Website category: camera
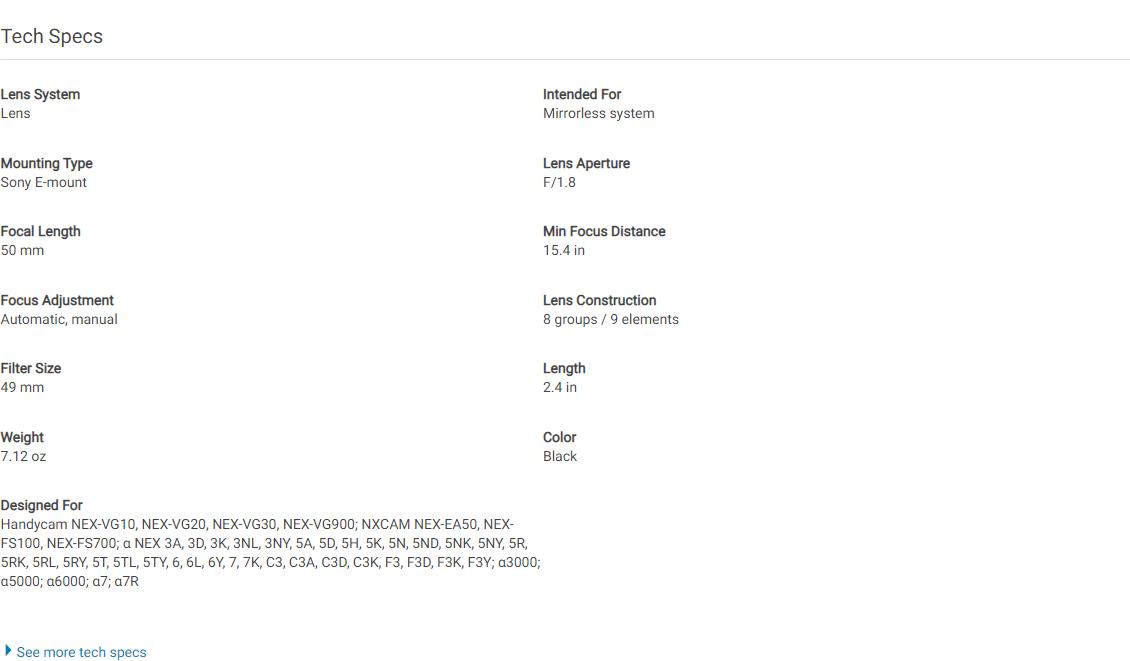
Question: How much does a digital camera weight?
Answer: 7.12 oz

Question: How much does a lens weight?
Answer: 7.12 oz

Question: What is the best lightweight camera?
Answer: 7.12 oz

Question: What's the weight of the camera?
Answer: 7.12 oz

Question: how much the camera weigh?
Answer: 7.12 oz

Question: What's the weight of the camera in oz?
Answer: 7.12 oz

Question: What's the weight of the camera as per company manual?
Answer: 7.12 oz